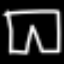
Label: pants